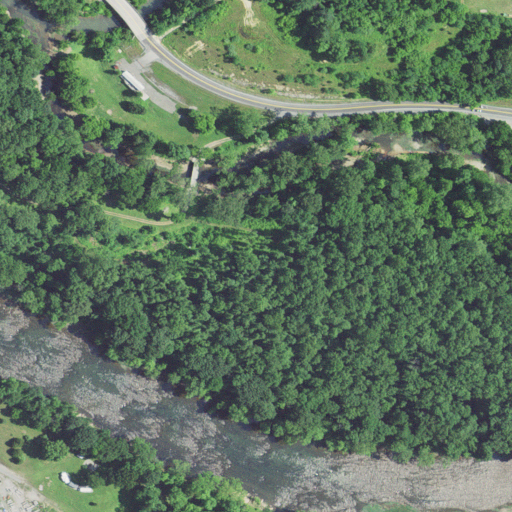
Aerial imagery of island in West Virginia named Johnson Island containing deciduous forest, open water, low intensity development, open development, medium intensity development, mixed forest, pasture, shrub, barren land, high intensity development, and herbaceous wetlands